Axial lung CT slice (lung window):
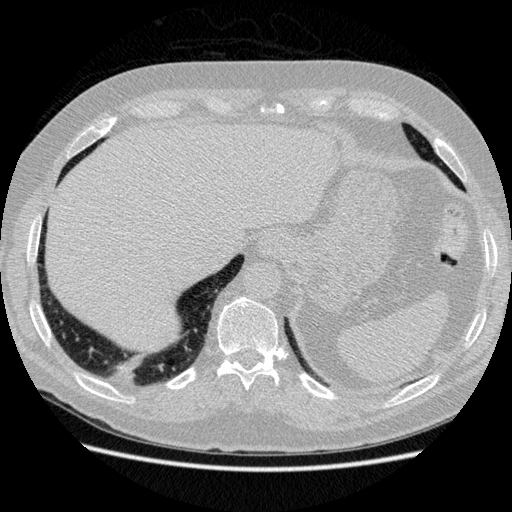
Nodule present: no